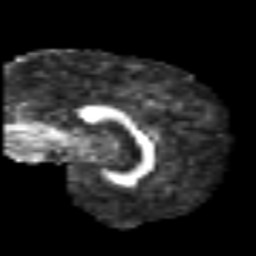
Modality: FA
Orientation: sagittal
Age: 49
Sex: male
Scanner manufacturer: siemens
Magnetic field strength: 3 T
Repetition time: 6.1 s
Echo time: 0.101 s